Field crop: maize
Growth stage: 2
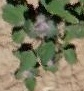
Species: chenopodium